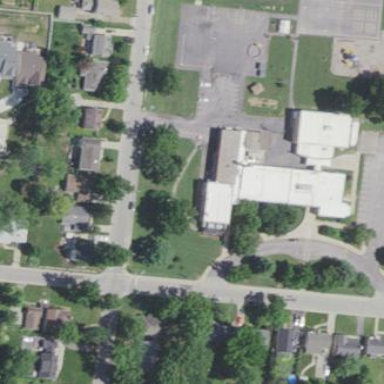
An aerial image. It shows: School building.